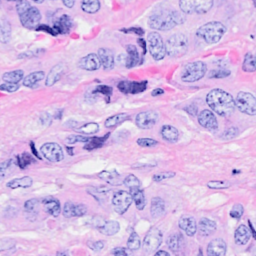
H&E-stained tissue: Breast